Interaction volume radius: 5 \u00c5
Interaction volume height: 10 \u00c5
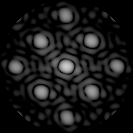
Disorder parameter: 0.09327